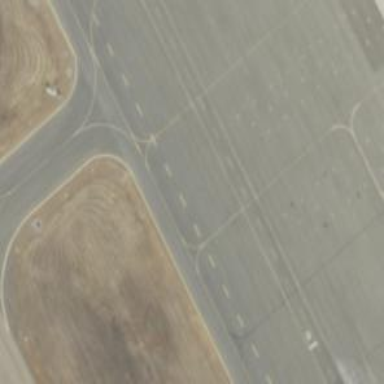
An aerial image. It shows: View of taxiway at the airport.